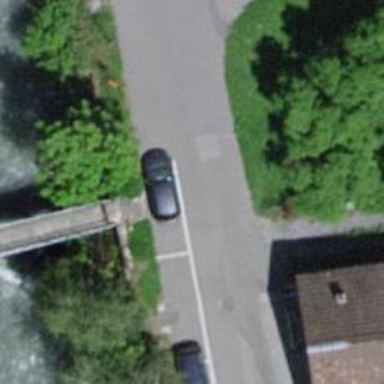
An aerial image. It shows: Asphalt footway.